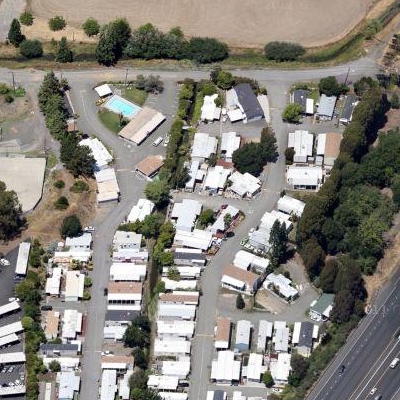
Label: Resident